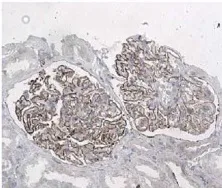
Renal biopsy findings showing a THSD7A-associated MN Renal histology specimens and baseline tumor tissue. (H) Positive staining for thrombospondin type-1 domain-containing 7A (THSD7A) along the glomerular basement membrane. (Original magnification x 200).
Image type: pathology (immunostaining)